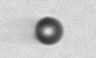
Label: bead